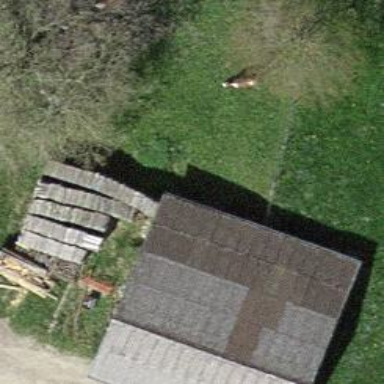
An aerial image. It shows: Shed.